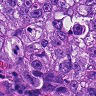
Metastatic tissue present: yes